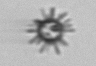
Label: Rhabdolithes